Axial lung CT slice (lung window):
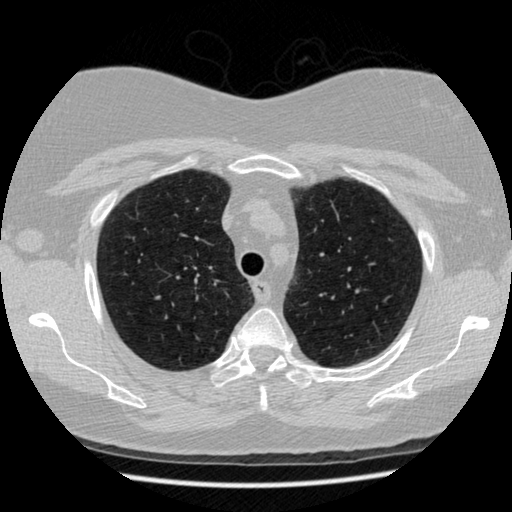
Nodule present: no